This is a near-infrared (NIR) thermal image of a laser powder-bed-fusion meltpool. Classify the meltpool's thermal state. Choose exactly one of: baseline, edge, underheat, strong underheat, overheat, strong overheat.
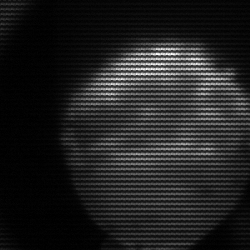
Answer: edge